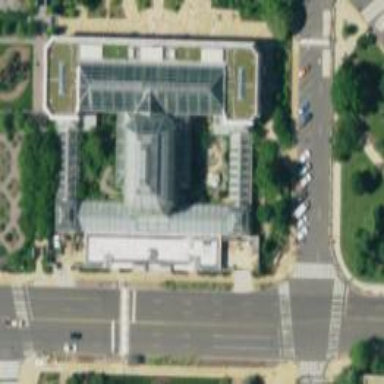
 typically filled with variety of plant species."